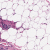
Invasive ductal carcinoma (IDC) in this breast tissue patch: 0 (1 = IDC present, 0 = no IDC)